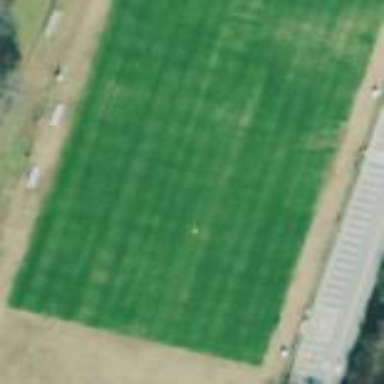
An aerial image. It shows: Grass pitch designated for soccer.